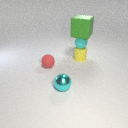
small yellow rubber cylinder behind small cyan metal sphere